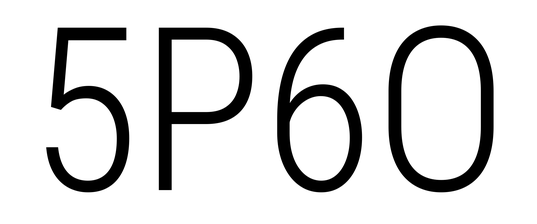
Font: Roboto_Condensed_Light